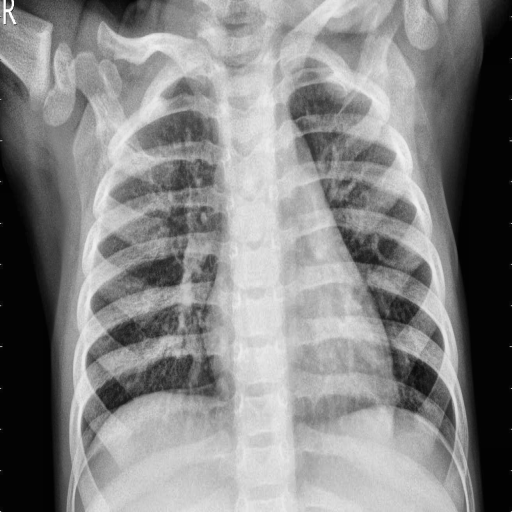
Finding: PNEUMONIA